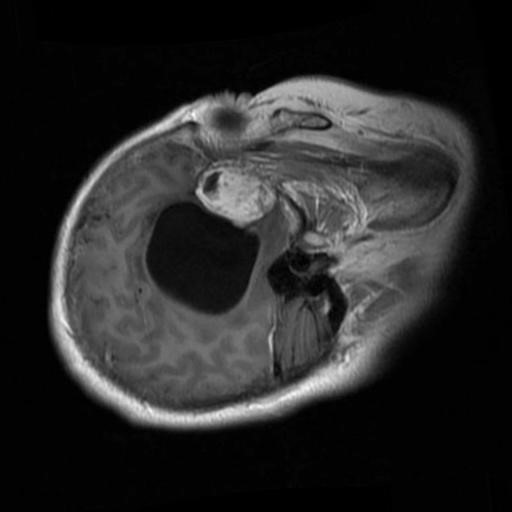
Label: brain_menin